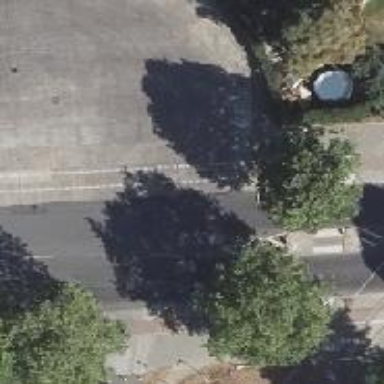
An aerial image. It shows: Secondary road with asphalt surface. It has sidewalks on both sides and cycle track.